Current action and preconditions to check: trajectory_clear

Your task: For each precondition in the list above, predict whether it will hold at this action.

Consider the current scene as observed from the mobile robot's camera, and analyze the predicted future states of all dynamic agents (e.g., people, animals, vehicles, or any moving entities) within the NEXT SECOND.

IMPORTANT: Only answer "very likely" if you are absolutely certain—based on strong, clear evidence—that a dynamic agent will violate the precondition in the predicted future state. Do NOT answer "very likely" for unlikely, ambiguous, or low-probability risks.

Ask yourself for each precondition: Is there a high probability, with clear and convincing evidence, that the predicted future states of any dynamic agent will interfere with the predicted future state of the currently executing action within the NEXT SECOND, causing that precondition to fail?

Assess the risk level based on these predictions. Use "likely" or "very likely" if motions create a clear risk of interference.

Use "neutral" or "improbable" if agents are nearby but their predicted paths are clearly diverging or non-conflicting.

Failure Risk Categories: "very improbable", "improbable", "neutral", "likely", "very likely"

Answer Format: Output ONLY the probability_of_failure value from these categories: "very improbable", "improbable", "neutral", "likely", "very likely"

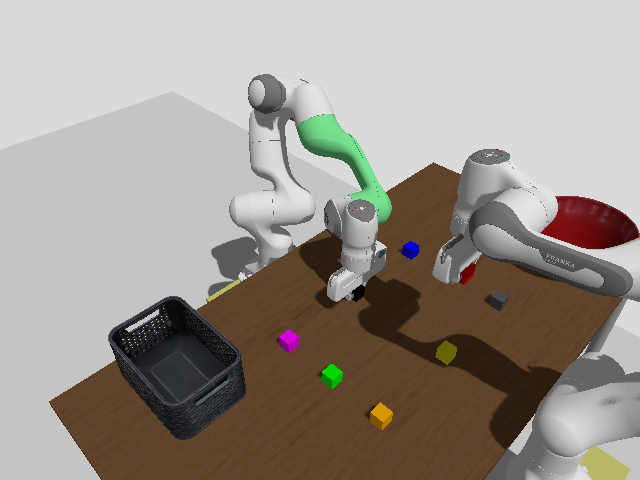

Answer: very improbable